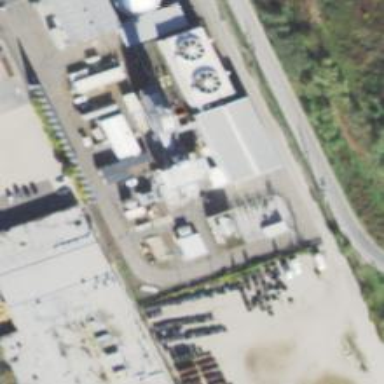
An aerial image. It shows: Gas turbine generator powered by gas.